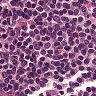
Metastatic tissue present: no